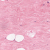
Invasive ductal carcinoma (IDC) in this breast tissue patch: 0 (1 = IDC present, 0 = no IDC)